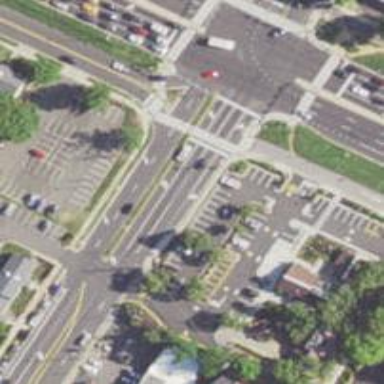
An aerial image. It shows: Marked footway crossing with designated crossing for cyclists.